Field crop: maize
Growth stage: 2
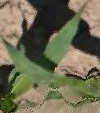
Species: maize